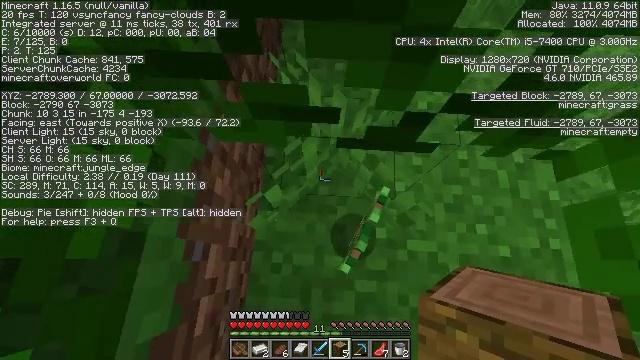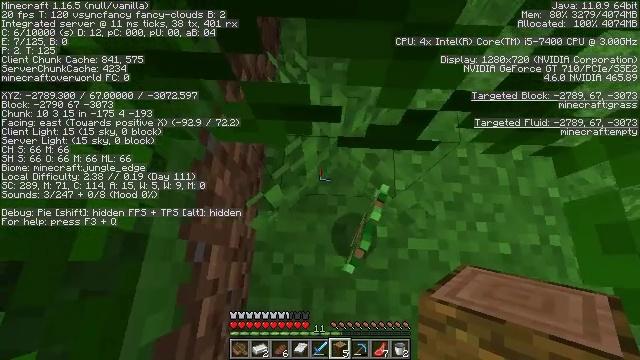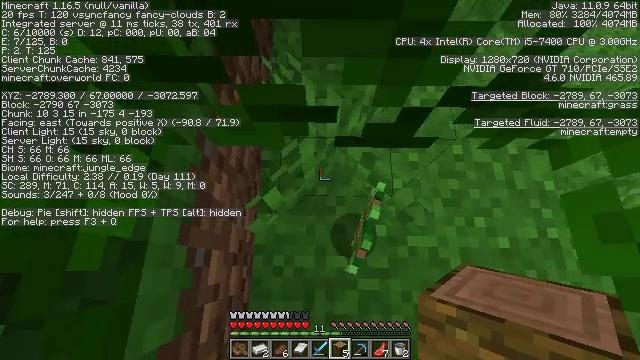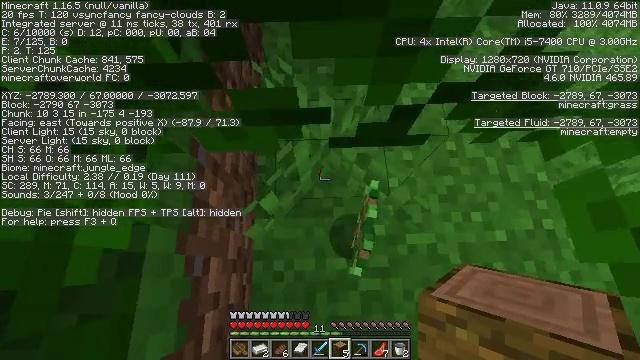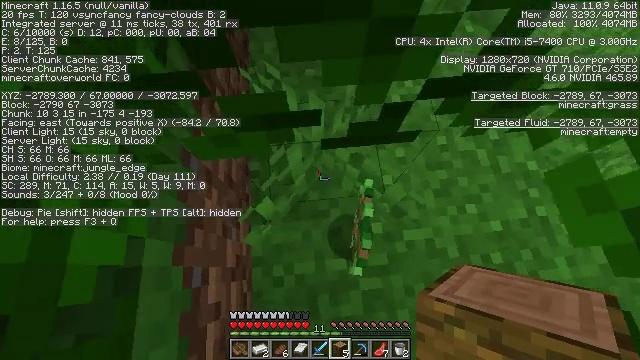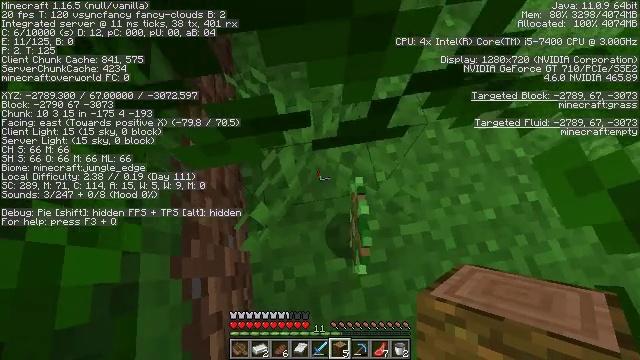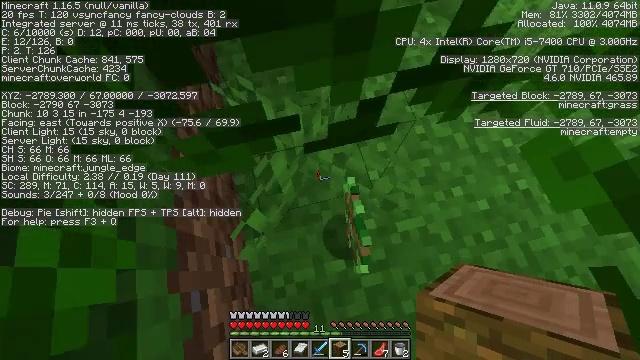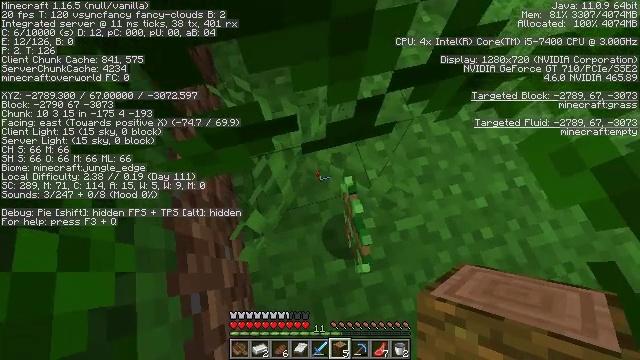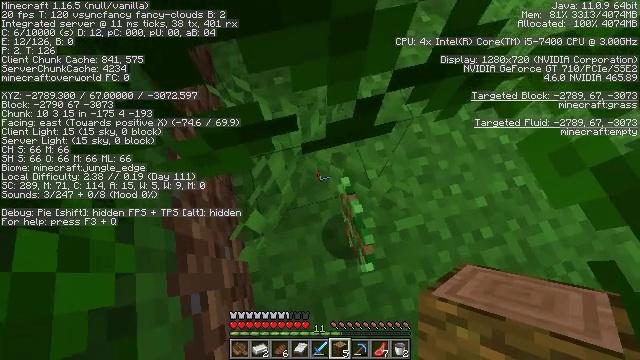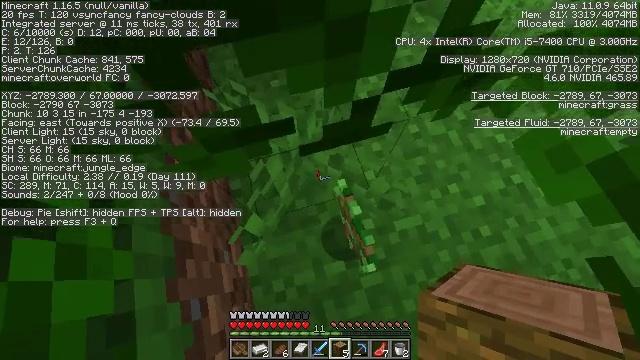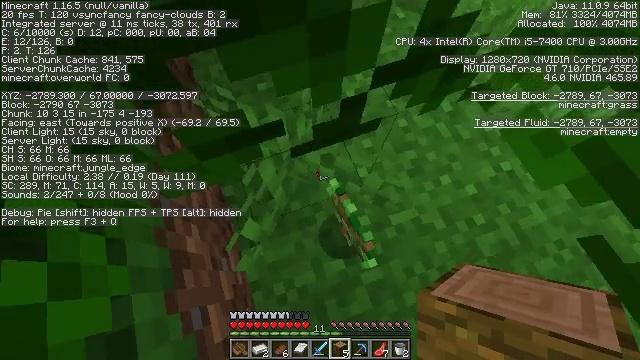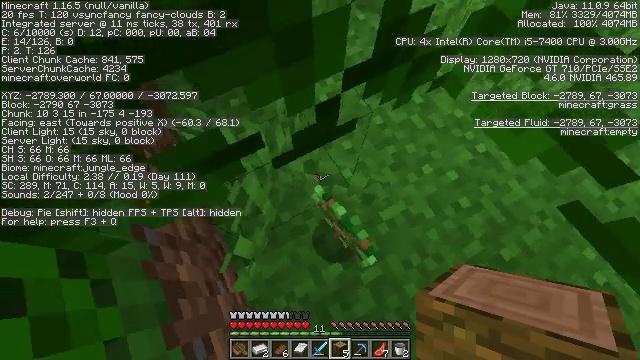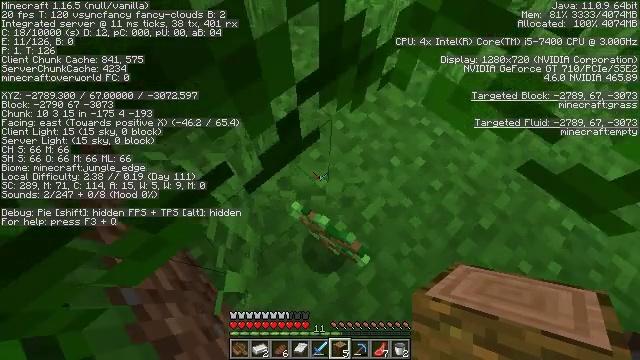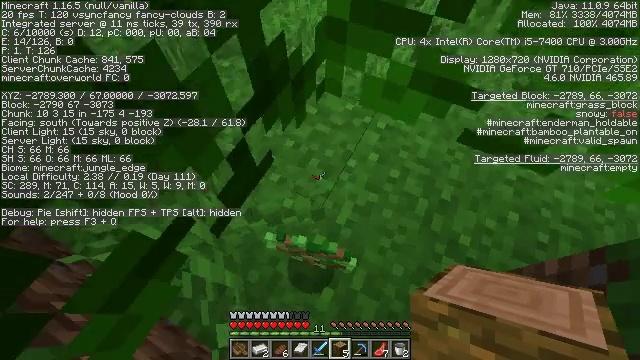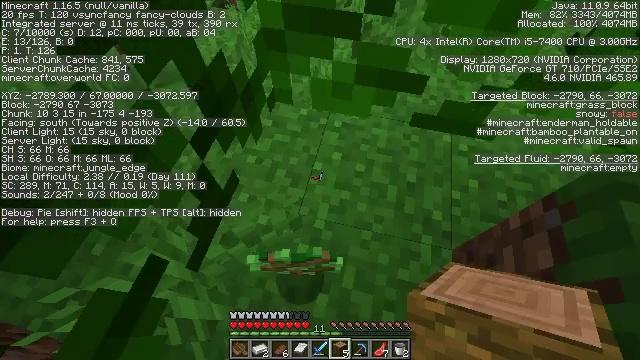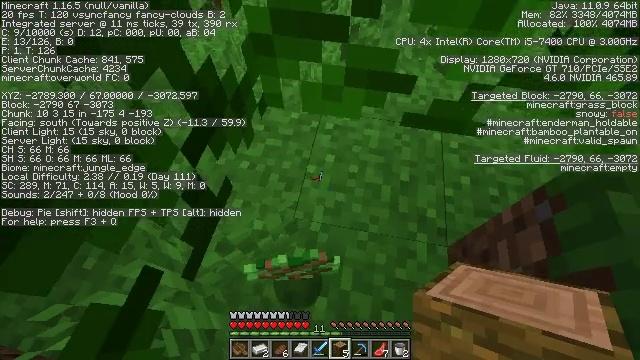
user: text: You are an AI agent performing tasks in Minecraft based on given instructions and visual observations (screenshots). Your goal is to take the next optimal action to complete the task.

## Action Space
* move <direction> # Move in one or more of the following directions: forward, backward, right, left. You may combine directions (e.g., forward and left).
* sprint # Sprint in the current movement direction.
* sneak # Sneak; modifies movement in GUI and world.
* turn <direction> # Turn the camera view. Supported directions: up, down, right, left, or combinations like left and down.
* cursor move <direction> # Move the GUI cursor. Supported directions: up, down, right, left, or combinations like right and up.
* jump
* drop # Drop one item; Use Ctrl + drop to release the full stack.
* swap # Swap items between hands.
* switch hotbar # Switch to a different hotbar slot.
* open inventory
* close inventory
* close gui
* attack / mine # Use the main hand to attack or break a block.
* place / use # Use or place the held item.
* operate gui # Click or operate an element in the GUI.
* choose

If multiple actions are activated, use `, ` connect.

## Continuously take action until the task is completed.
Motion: motion action
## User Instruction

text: Remove a crafting table from the inventory.
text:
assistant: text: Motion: no_op
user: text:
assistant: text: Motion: turn right
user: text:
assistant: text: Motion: turn right
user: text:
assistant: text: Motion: turn right
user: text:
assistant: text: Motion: turn right
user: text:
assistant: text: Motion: turn right
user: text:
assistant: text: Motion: no_op
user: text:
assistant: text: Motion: no_op
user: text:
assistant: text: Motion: turn right
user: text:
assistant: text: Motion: turn right
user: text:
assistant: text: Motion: turn right and up
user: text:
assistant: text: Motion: turn right and up
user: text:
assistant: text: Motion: turn right and up
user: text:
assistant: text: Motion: turn right and up
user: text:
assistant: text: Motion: turn right
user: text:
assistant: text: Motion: turn left and up
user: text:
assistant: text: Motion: no_op
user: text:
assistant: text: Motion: no_op
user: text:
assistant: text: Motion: no_op
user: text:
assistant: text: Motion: no_op
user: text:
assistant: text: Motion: no_op
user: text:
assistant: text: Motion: turn left
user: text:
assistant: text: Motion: no_op
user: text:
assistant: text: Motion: close inventory
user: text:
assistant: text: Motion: close inventory
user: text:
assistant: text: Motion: close inventory
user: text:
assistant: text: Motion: no_op
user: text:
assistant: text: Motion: no_op
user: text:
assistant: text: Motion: no_op
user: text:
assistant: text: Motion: no_op